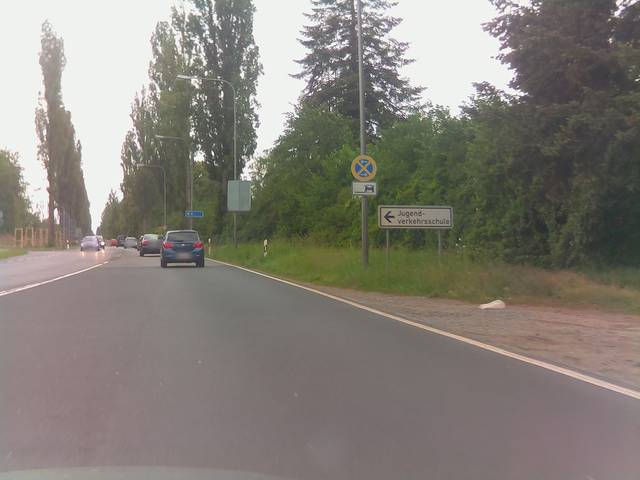
Region: Germany
Coordinates: 49.972, 9.128